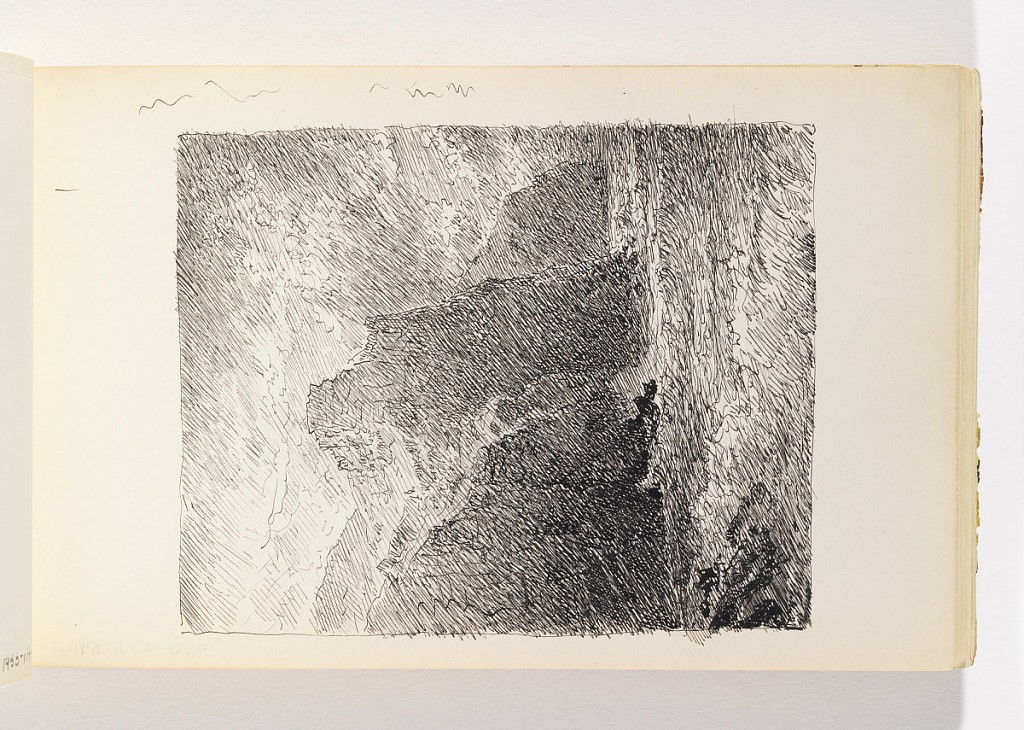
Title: Study of Waves on Dark Cliffs
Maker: William Trost Richards, American, 1833–1905
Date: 1890–1900
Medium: Pen and black ink on off-white wove paper
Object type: Sketchbook folio
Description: View of ocean crashing against rock in left foreground and four layers of cliffs, at left.